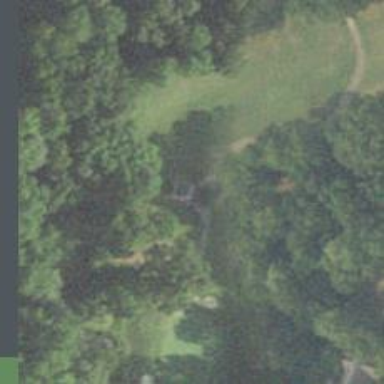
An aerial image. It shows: Path for golf carts.